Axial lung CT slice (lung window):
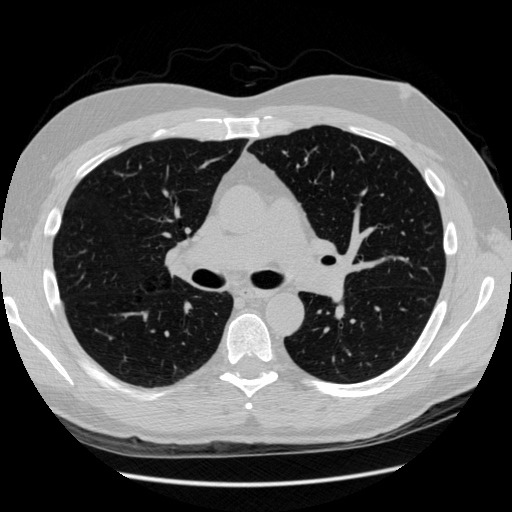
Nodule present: no